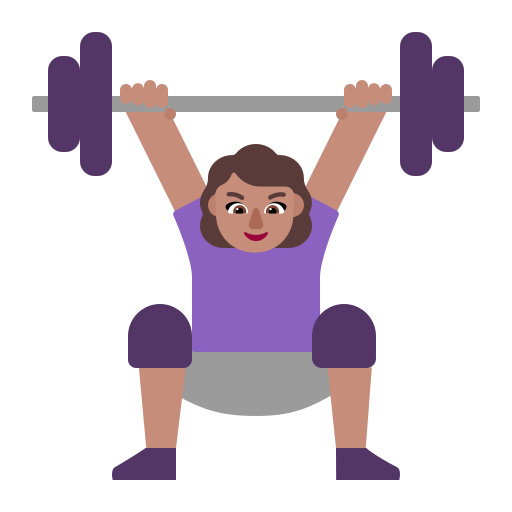
woman lifting weights flat